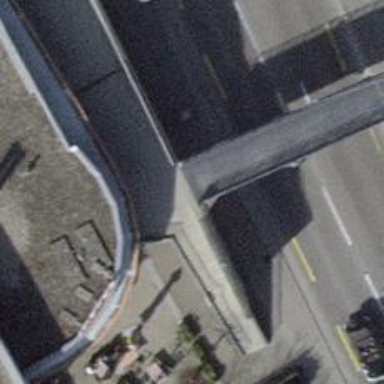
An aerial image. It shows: Set of concrete steps.